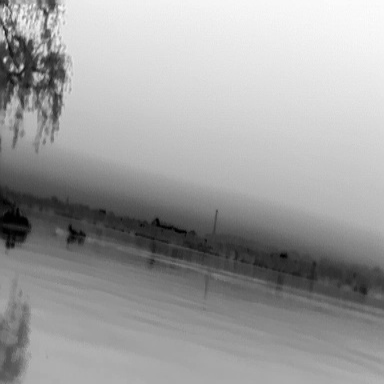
There is a canoe in the infrared image.